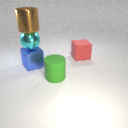
large blue metal cube to the left of large green rubber cylinder